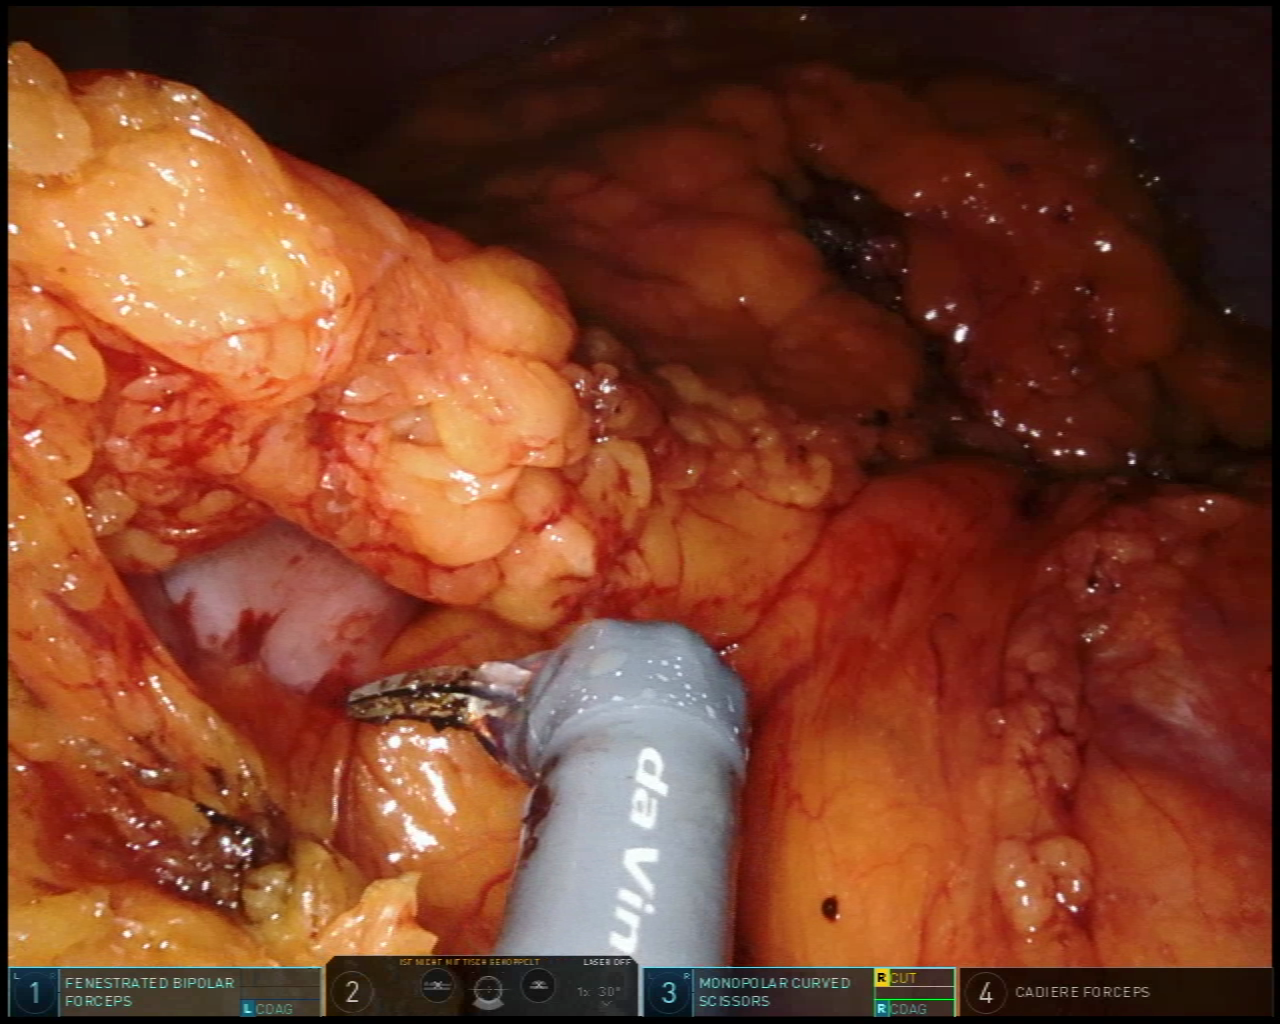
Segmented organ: stomach
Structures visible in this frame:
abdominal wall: yes
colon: yes
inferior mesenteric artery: no
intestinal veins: no
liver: no
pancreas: no
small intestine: no
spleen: no
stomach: yes
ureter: no
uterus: no
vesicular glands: no